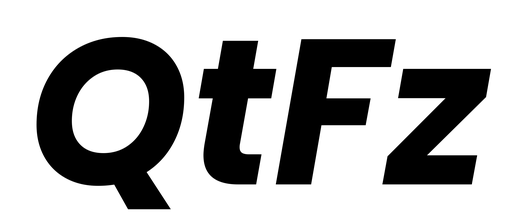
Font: Poppins-BoldItalic